Question: I have a Django model that requires an OAuth token as one of its properties. The easiest way to generate the token is using the supplied client-side JS from the API provider. I'd like to add a simple link to the add/edit template in the Django admin site to invoke this JS and put the resulting token into the appropriate field - see attached as an example of where I'm trying to get to.

I've read the <URL> documentation, but that doesn't cover this use case.
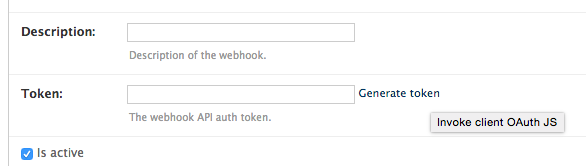
Answer: You can rewrite 'django/contrib/templates/admin/change_form.html'
'''
{% extends "/admin/change_form.html" %}
{% block extrahead %}{{ block.super }}
<script type="text/javascript" src="..."></script>
{% endblock %}
'''